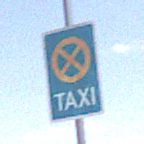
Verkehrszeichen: Taxenstand
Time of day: Midday
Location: Outdoor (Nature)
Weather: PartlyCloudy
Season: NotSpecified
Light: Natural